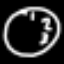
Label: clock